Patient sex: M
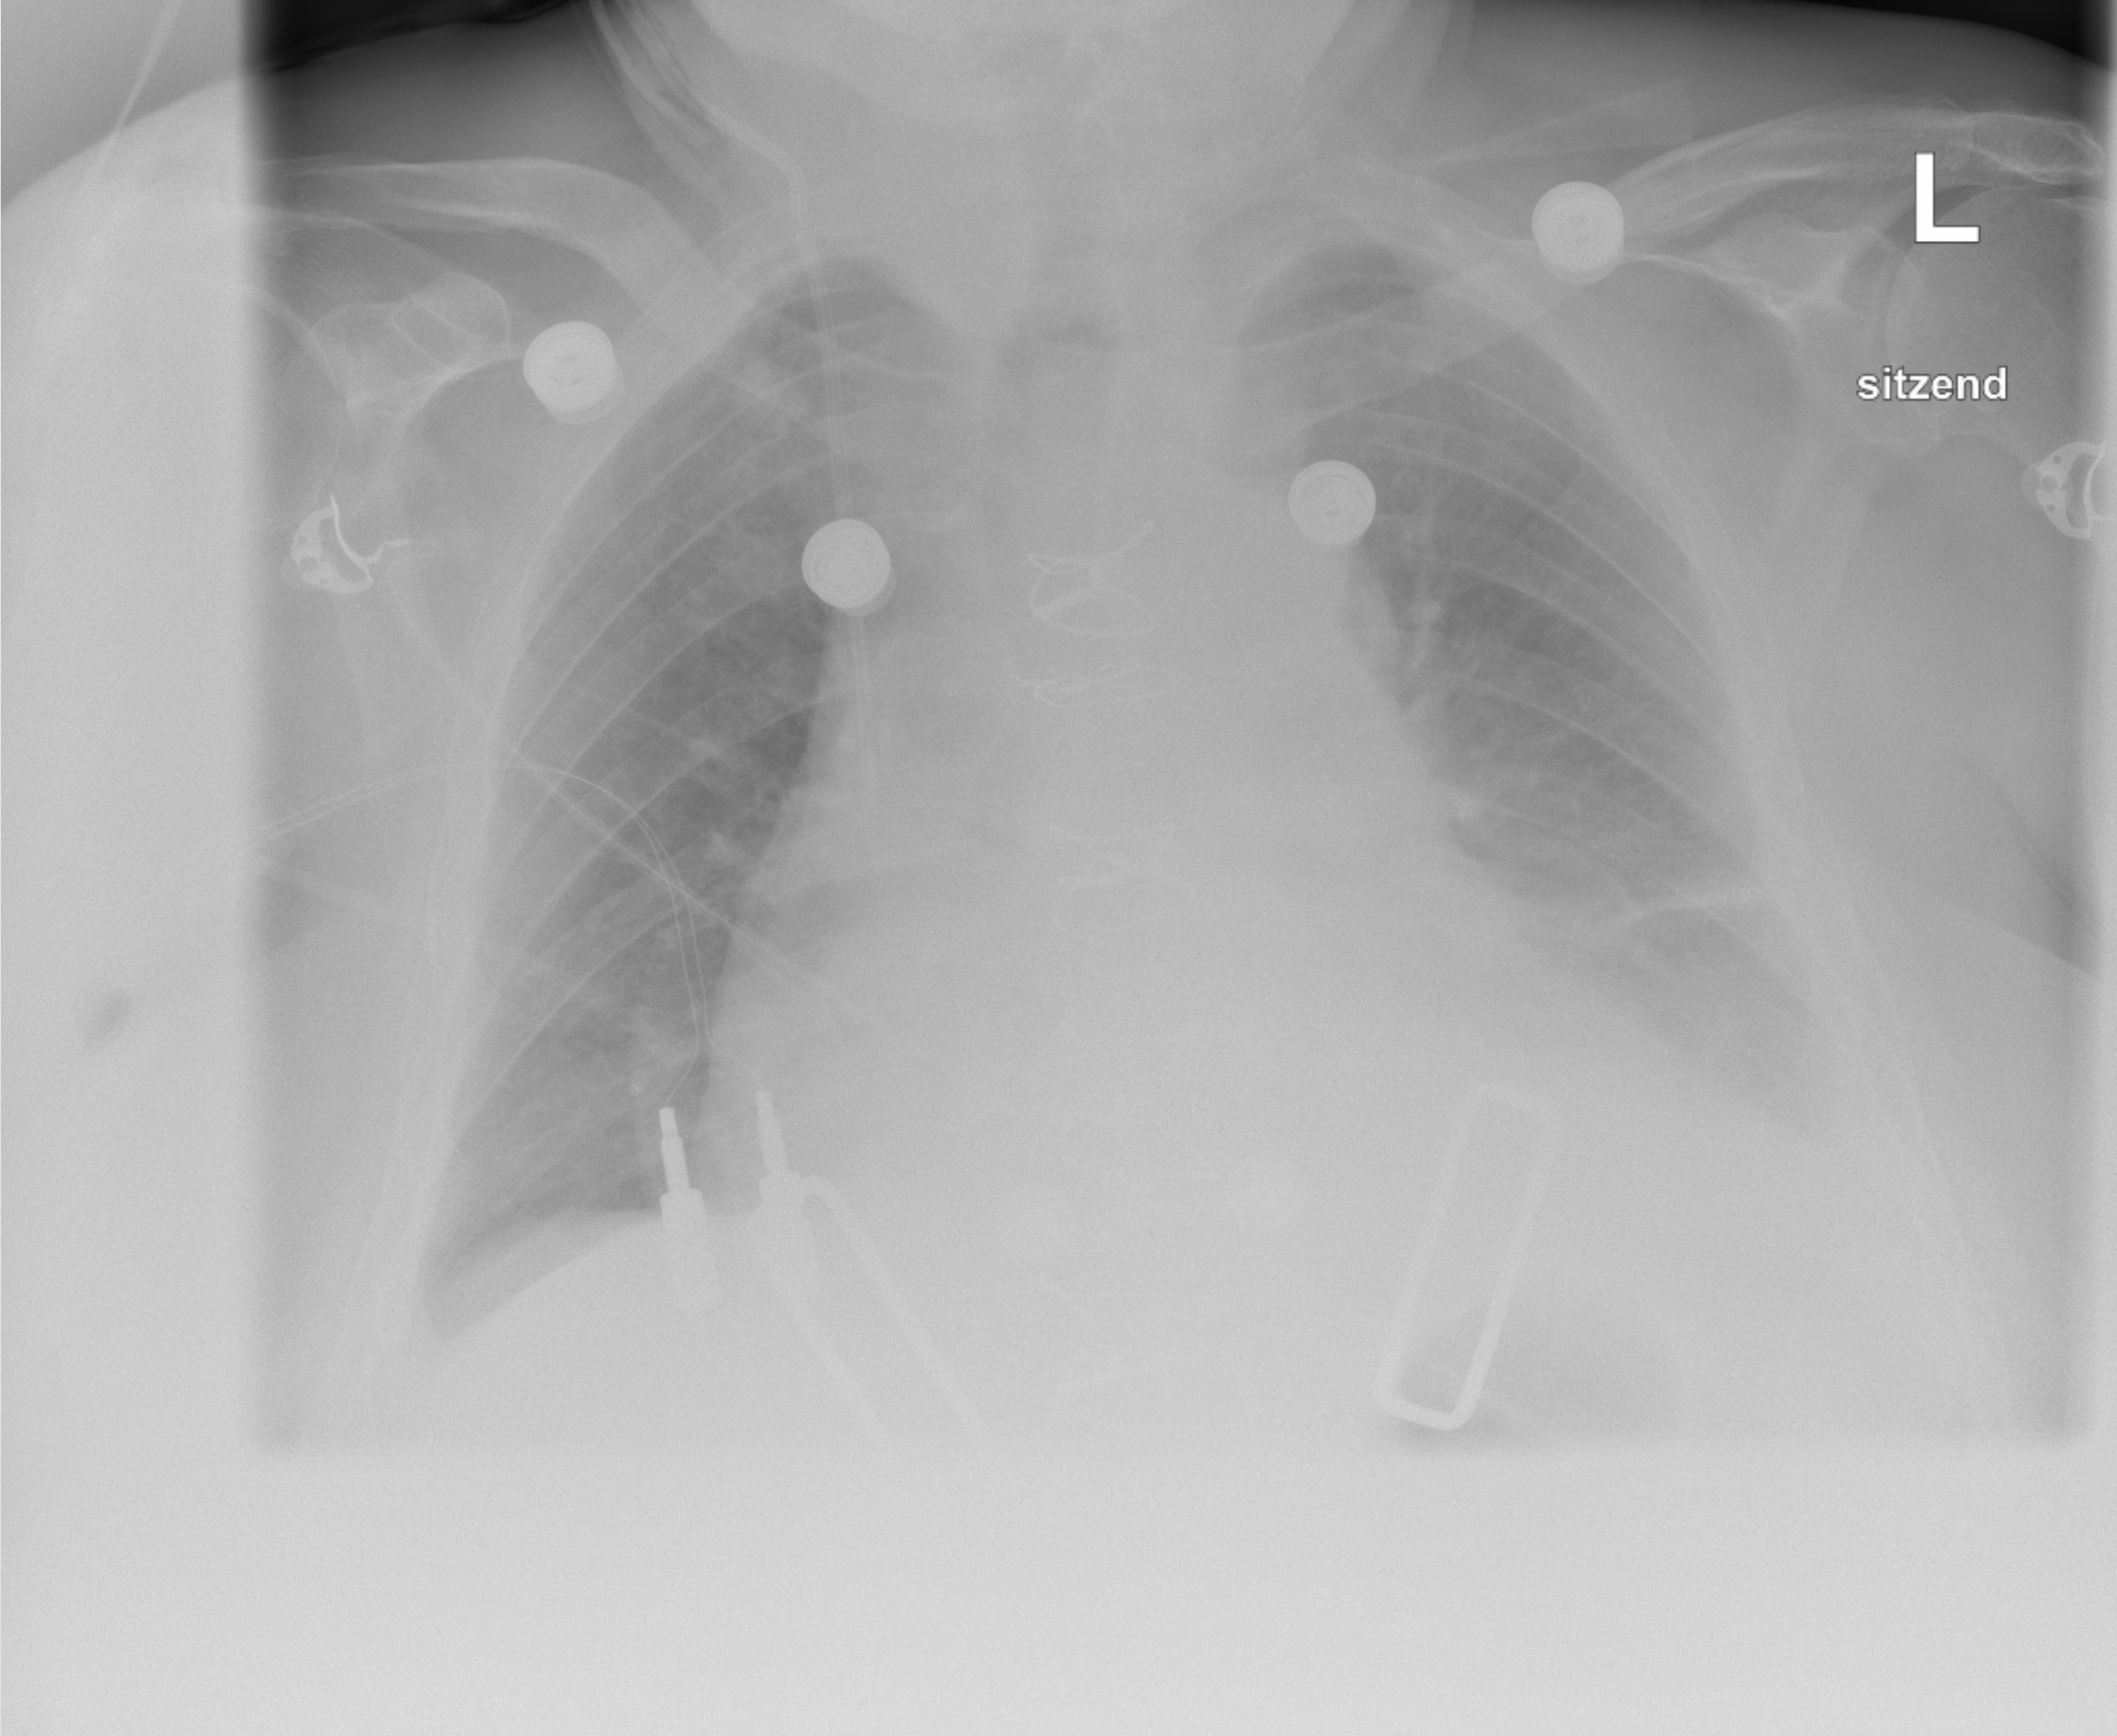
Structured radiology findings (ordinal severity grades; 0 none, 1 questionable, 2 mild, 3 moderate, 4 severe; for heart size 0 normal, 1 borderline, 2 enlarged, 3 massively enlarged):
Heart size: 3
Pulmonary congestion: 0
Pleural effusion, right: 0
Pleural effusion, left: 2
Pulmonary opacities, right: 0
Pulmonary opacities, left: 0
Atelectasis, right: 0
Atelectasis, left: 2